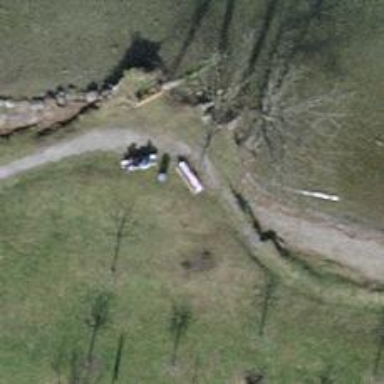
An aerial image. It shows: Bench for seating.